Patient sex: F
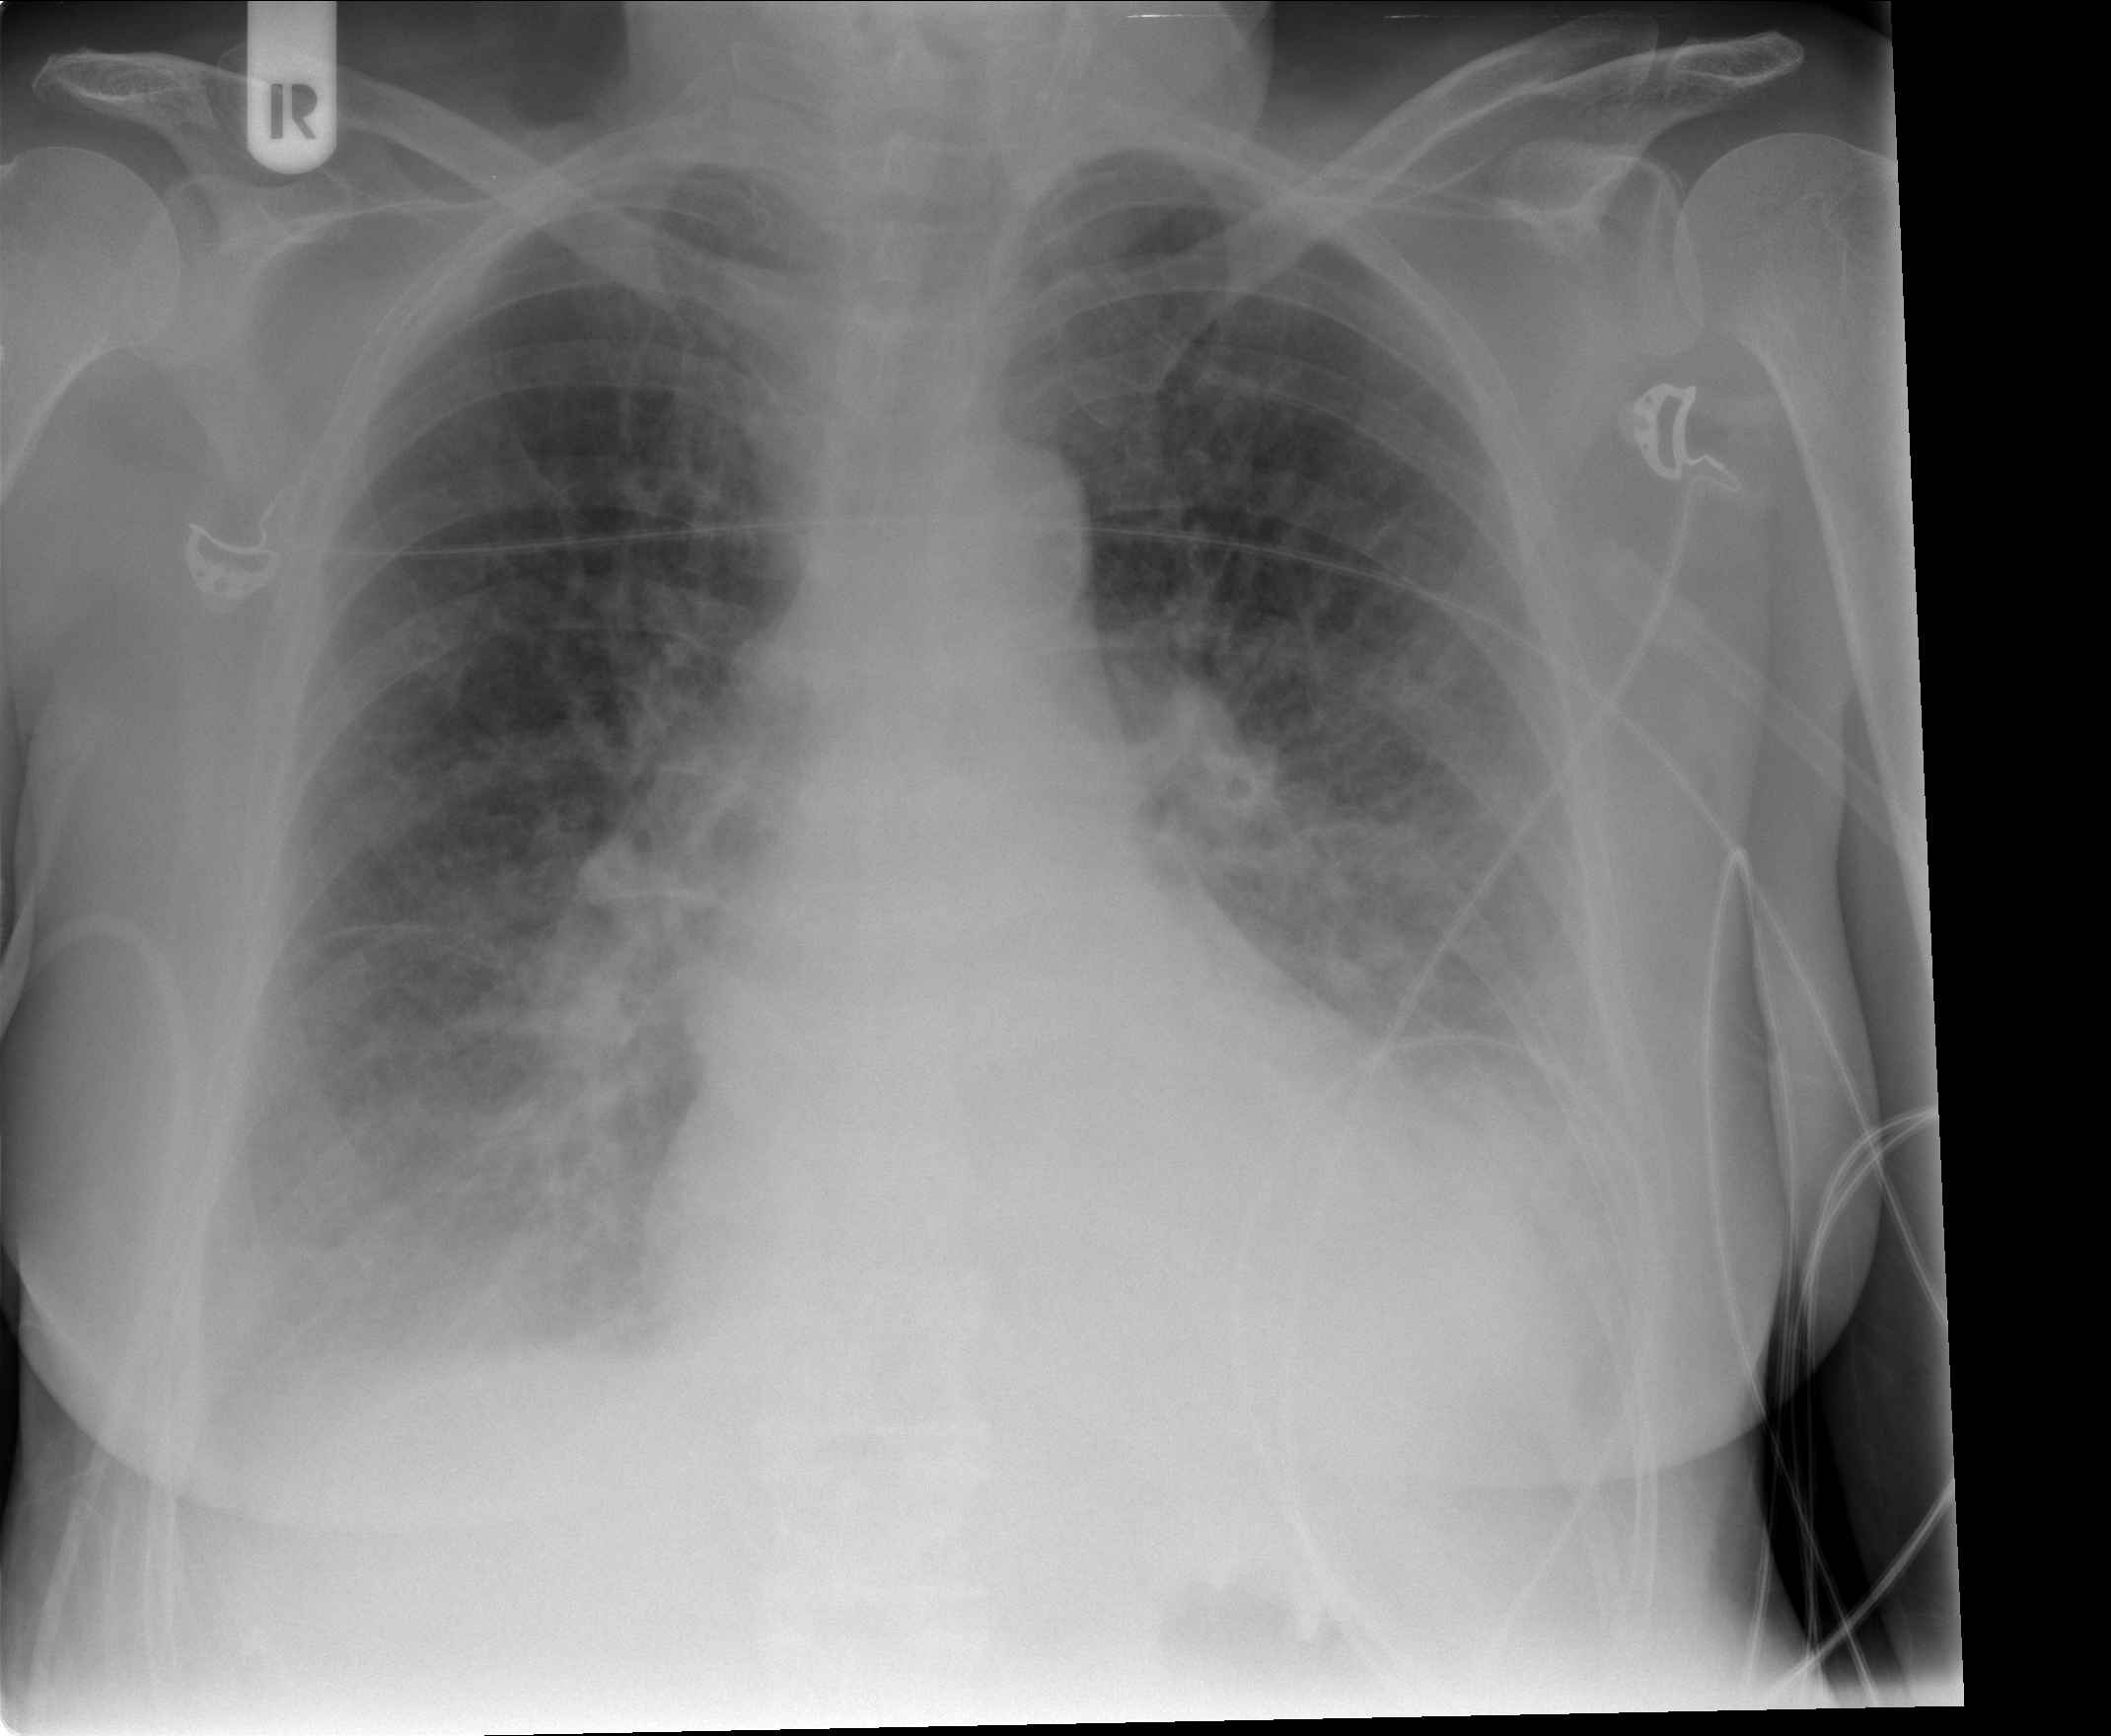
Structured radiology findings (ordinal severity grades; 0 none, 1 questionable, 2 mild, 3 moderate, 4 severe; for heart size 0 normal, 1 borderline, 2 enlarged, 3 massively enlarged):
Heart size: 2
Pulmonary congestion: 3
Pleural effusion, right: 2
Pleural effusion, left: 2
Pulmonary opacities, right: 2
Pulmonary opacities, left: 2
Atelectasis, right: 3
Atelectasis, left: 3